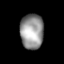
Tissue: lung
Cell type: T cells
Senescence score: 0.2247
Nuclear area (px): 806
Mean DAPI intensity: 148.223